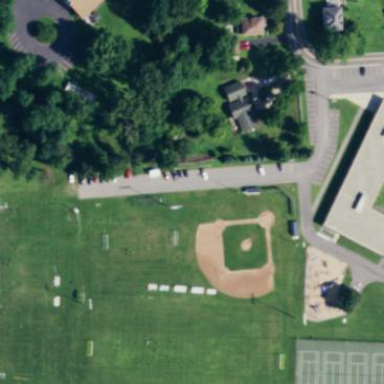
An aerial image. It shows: Baseball pitch for leisure land.